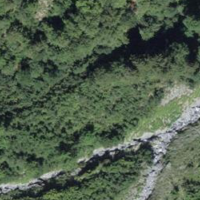
EUNIS habitat code: 23
Species observed at this site:
Prunella vulgaris